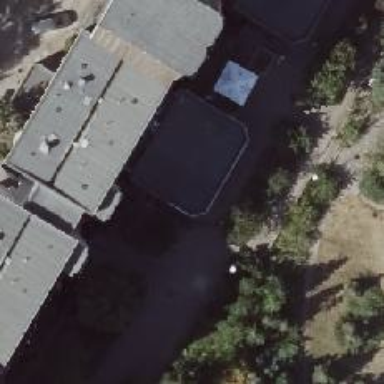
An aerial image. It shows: Bakery.